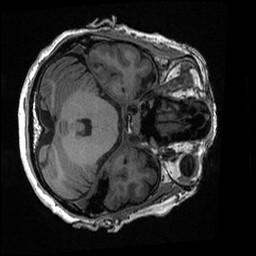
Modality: T1w
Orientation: axial
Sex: female
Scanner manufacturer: ge
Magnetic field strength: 3 T
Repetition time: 0.0064 s
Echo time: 0.00281 s